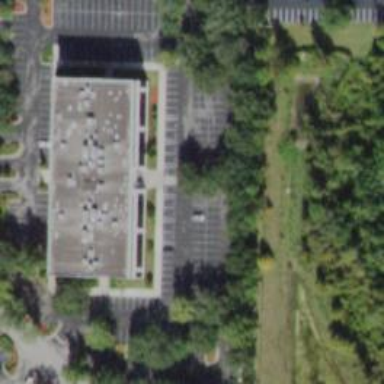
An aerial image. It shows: Parking space is available.